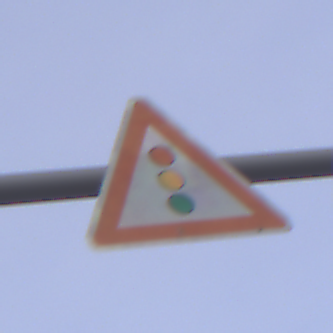
Verkehrszeichen: Lichtzeichenanlage
Umgebung: Outdoor, Urban
Tageszeit: MorningAfternoon
Wetter: PartlyCloudy
Licht: Natural
Jahreszeit: NotSpecified
Kontrast: LowContrast